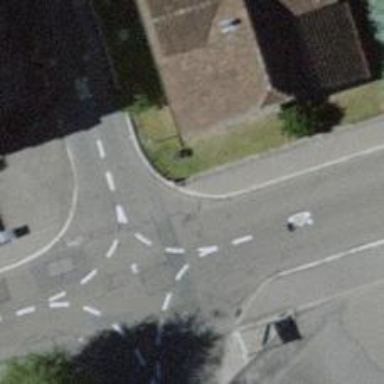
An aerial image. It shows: Kerb barrier.